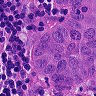
Metastatic tissue present: yes